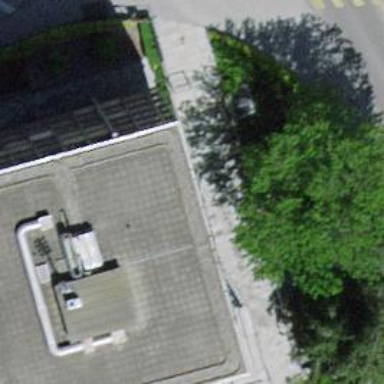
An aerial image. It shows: Office building.